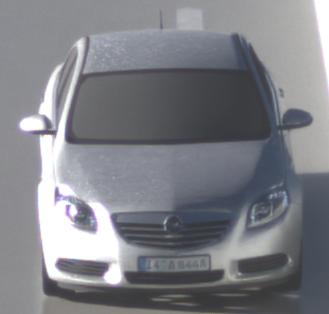
Make: Opel
Model: Insignia 1.6
Detailed model: Insignia (A) Notch Back
Model produced from: 2008/11
Model produced until: 2008/12
Doors: 4
Color: white
Road condition: wet road
Daytime: morning or afternoon
Contrast: high contrast